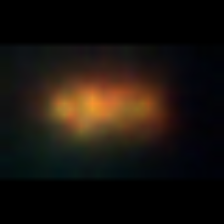
Taxon: NanoPlankton
Group: Other